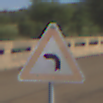
Verkehrszeichen: KurveLinks
Umgebung: Outdoor, RoadRail
Tageszeit: MorningAfternoon
Wetter: PartlyCloudy
Licht: Natural
Jahreszeit: NotSpecified
Kontrast: HighContrast